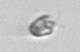
Label: Pyramimonas